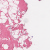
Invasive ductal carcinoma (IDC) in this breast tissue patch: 0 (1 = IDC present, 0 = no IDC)